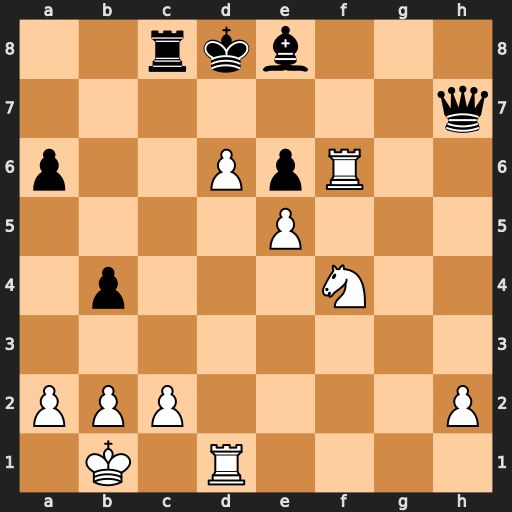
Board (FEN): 2rkb3/7q/p2PpR2/4P3/1p3N2/8/PPP4P/1K1R4
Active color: w
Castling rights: -
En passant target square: -
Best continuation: Nxe6+ Kd7 Nf8+